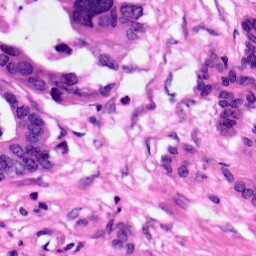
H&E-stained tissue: Pancreatic